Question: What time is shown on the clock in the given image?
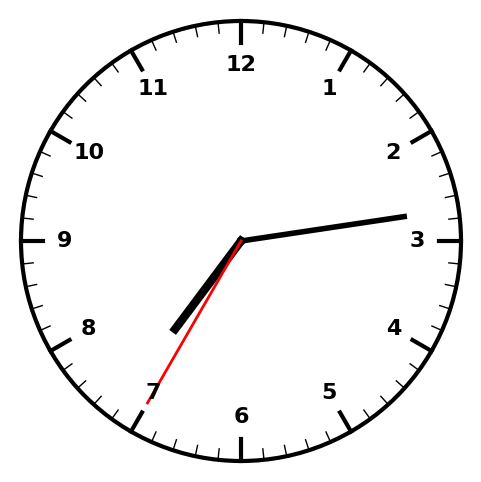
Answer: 07:13:35